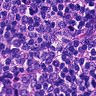
Metastatic tissue present: no